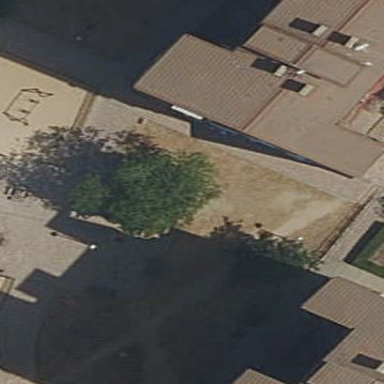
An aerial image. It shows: Garden with kerb barrier.